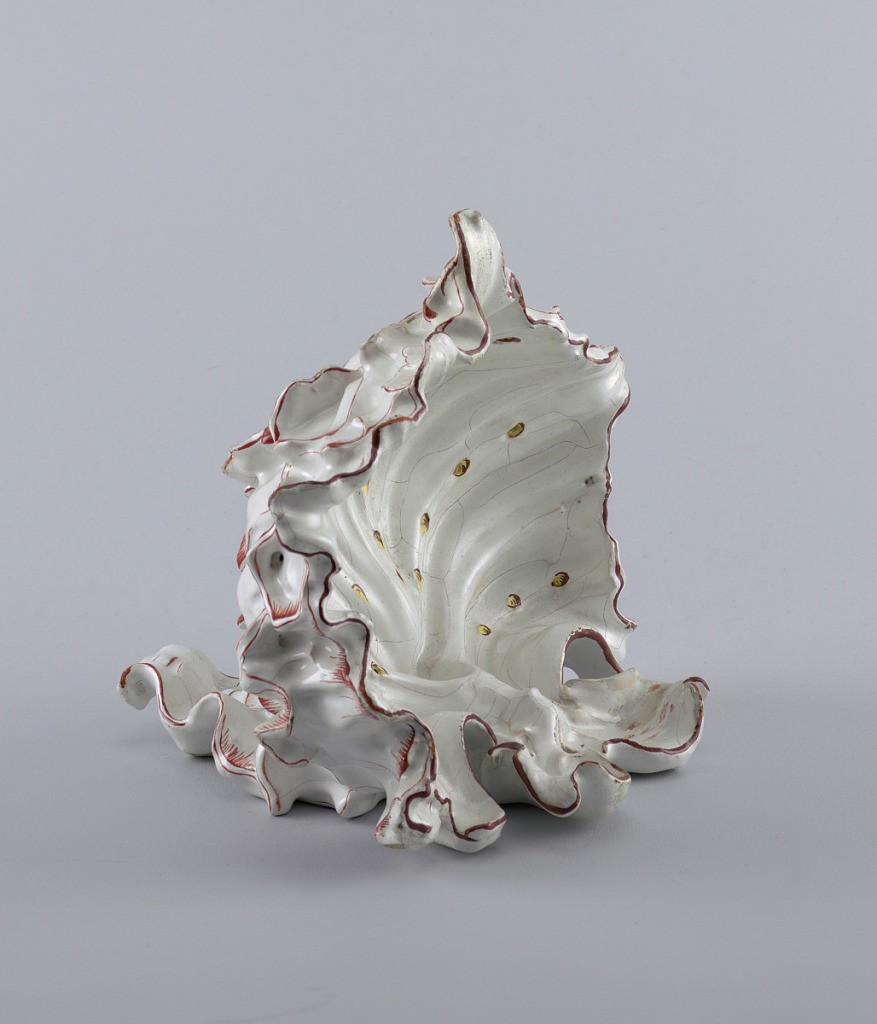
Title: Wall fountain with cover and basin
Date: ca. 1760
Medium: Tin-glazed earthenware
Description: Main body of fountain is broadly v-shaped with c-curves and rocaille. At top, a seated figure sits on a shell and blows a conch shell. A putto holds the spout at bottom. The basin is in the form of a scalloped shell.